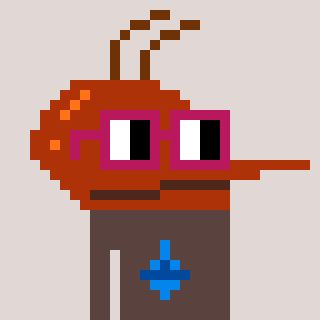
a pixel art character with square dark red glasses, a mosquito-shaped head and a darkbrown-colored body on a warm background